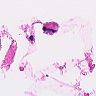
Metastatic tissue present: no